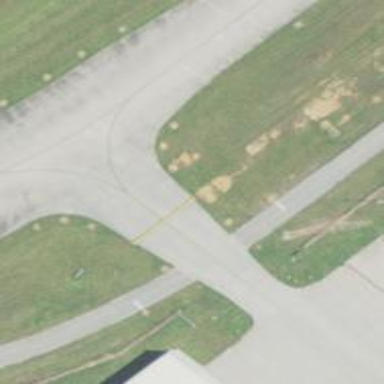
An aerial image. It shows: Image of taxiway at airport.